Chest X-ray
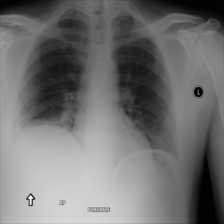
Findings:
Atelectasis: positive
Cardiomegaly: negative
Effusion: positive
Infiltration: negative
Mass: negative
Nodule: negative
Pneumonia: negative
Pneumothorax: negative
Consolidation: negative
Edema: negative
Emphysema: negative
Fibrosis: negative
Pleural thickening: negative
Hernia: negative